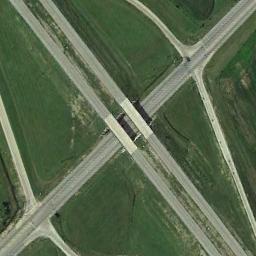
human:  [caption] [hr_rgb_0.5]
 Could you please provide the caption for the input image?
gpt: Below this overpass is a four-lane highway .

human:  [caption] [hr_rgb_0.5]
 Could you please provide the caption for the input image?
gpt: The cross-line overpass is over the road on the lawn .

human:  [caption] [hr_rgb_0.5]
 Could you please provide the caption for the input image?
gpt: The grass is under the overpass .

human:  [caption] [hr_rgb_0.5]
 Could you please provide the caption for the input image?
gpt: The overpass is next to the grass .

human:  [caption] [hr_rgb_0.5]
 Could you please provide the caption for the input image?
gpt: There are green meadows around the overpass .